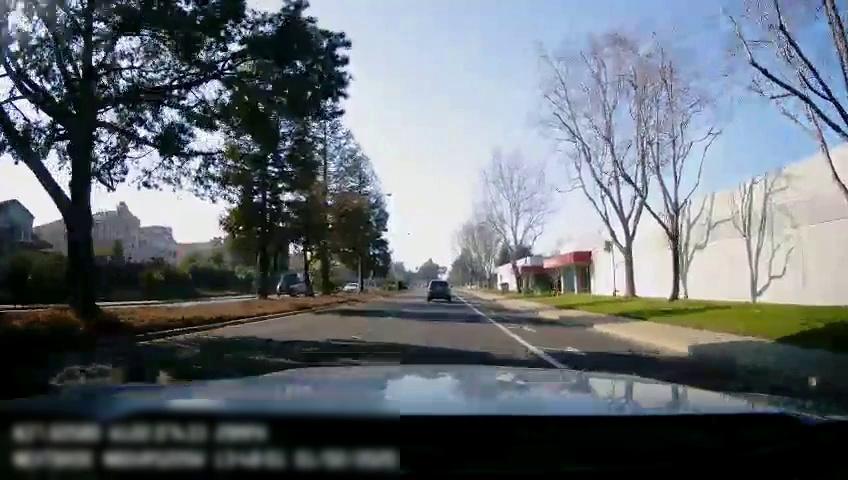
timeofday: Day
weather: Sunny
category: Drivable Space
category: Drivable Space
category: Vehicles | Van
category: Vehicles | Car
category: Vehicles | SUV
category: Lanes | Current Lane